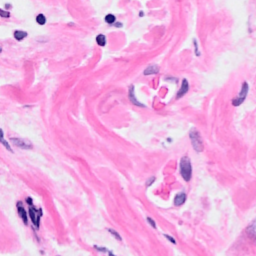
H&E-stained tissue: Breast